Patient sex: F
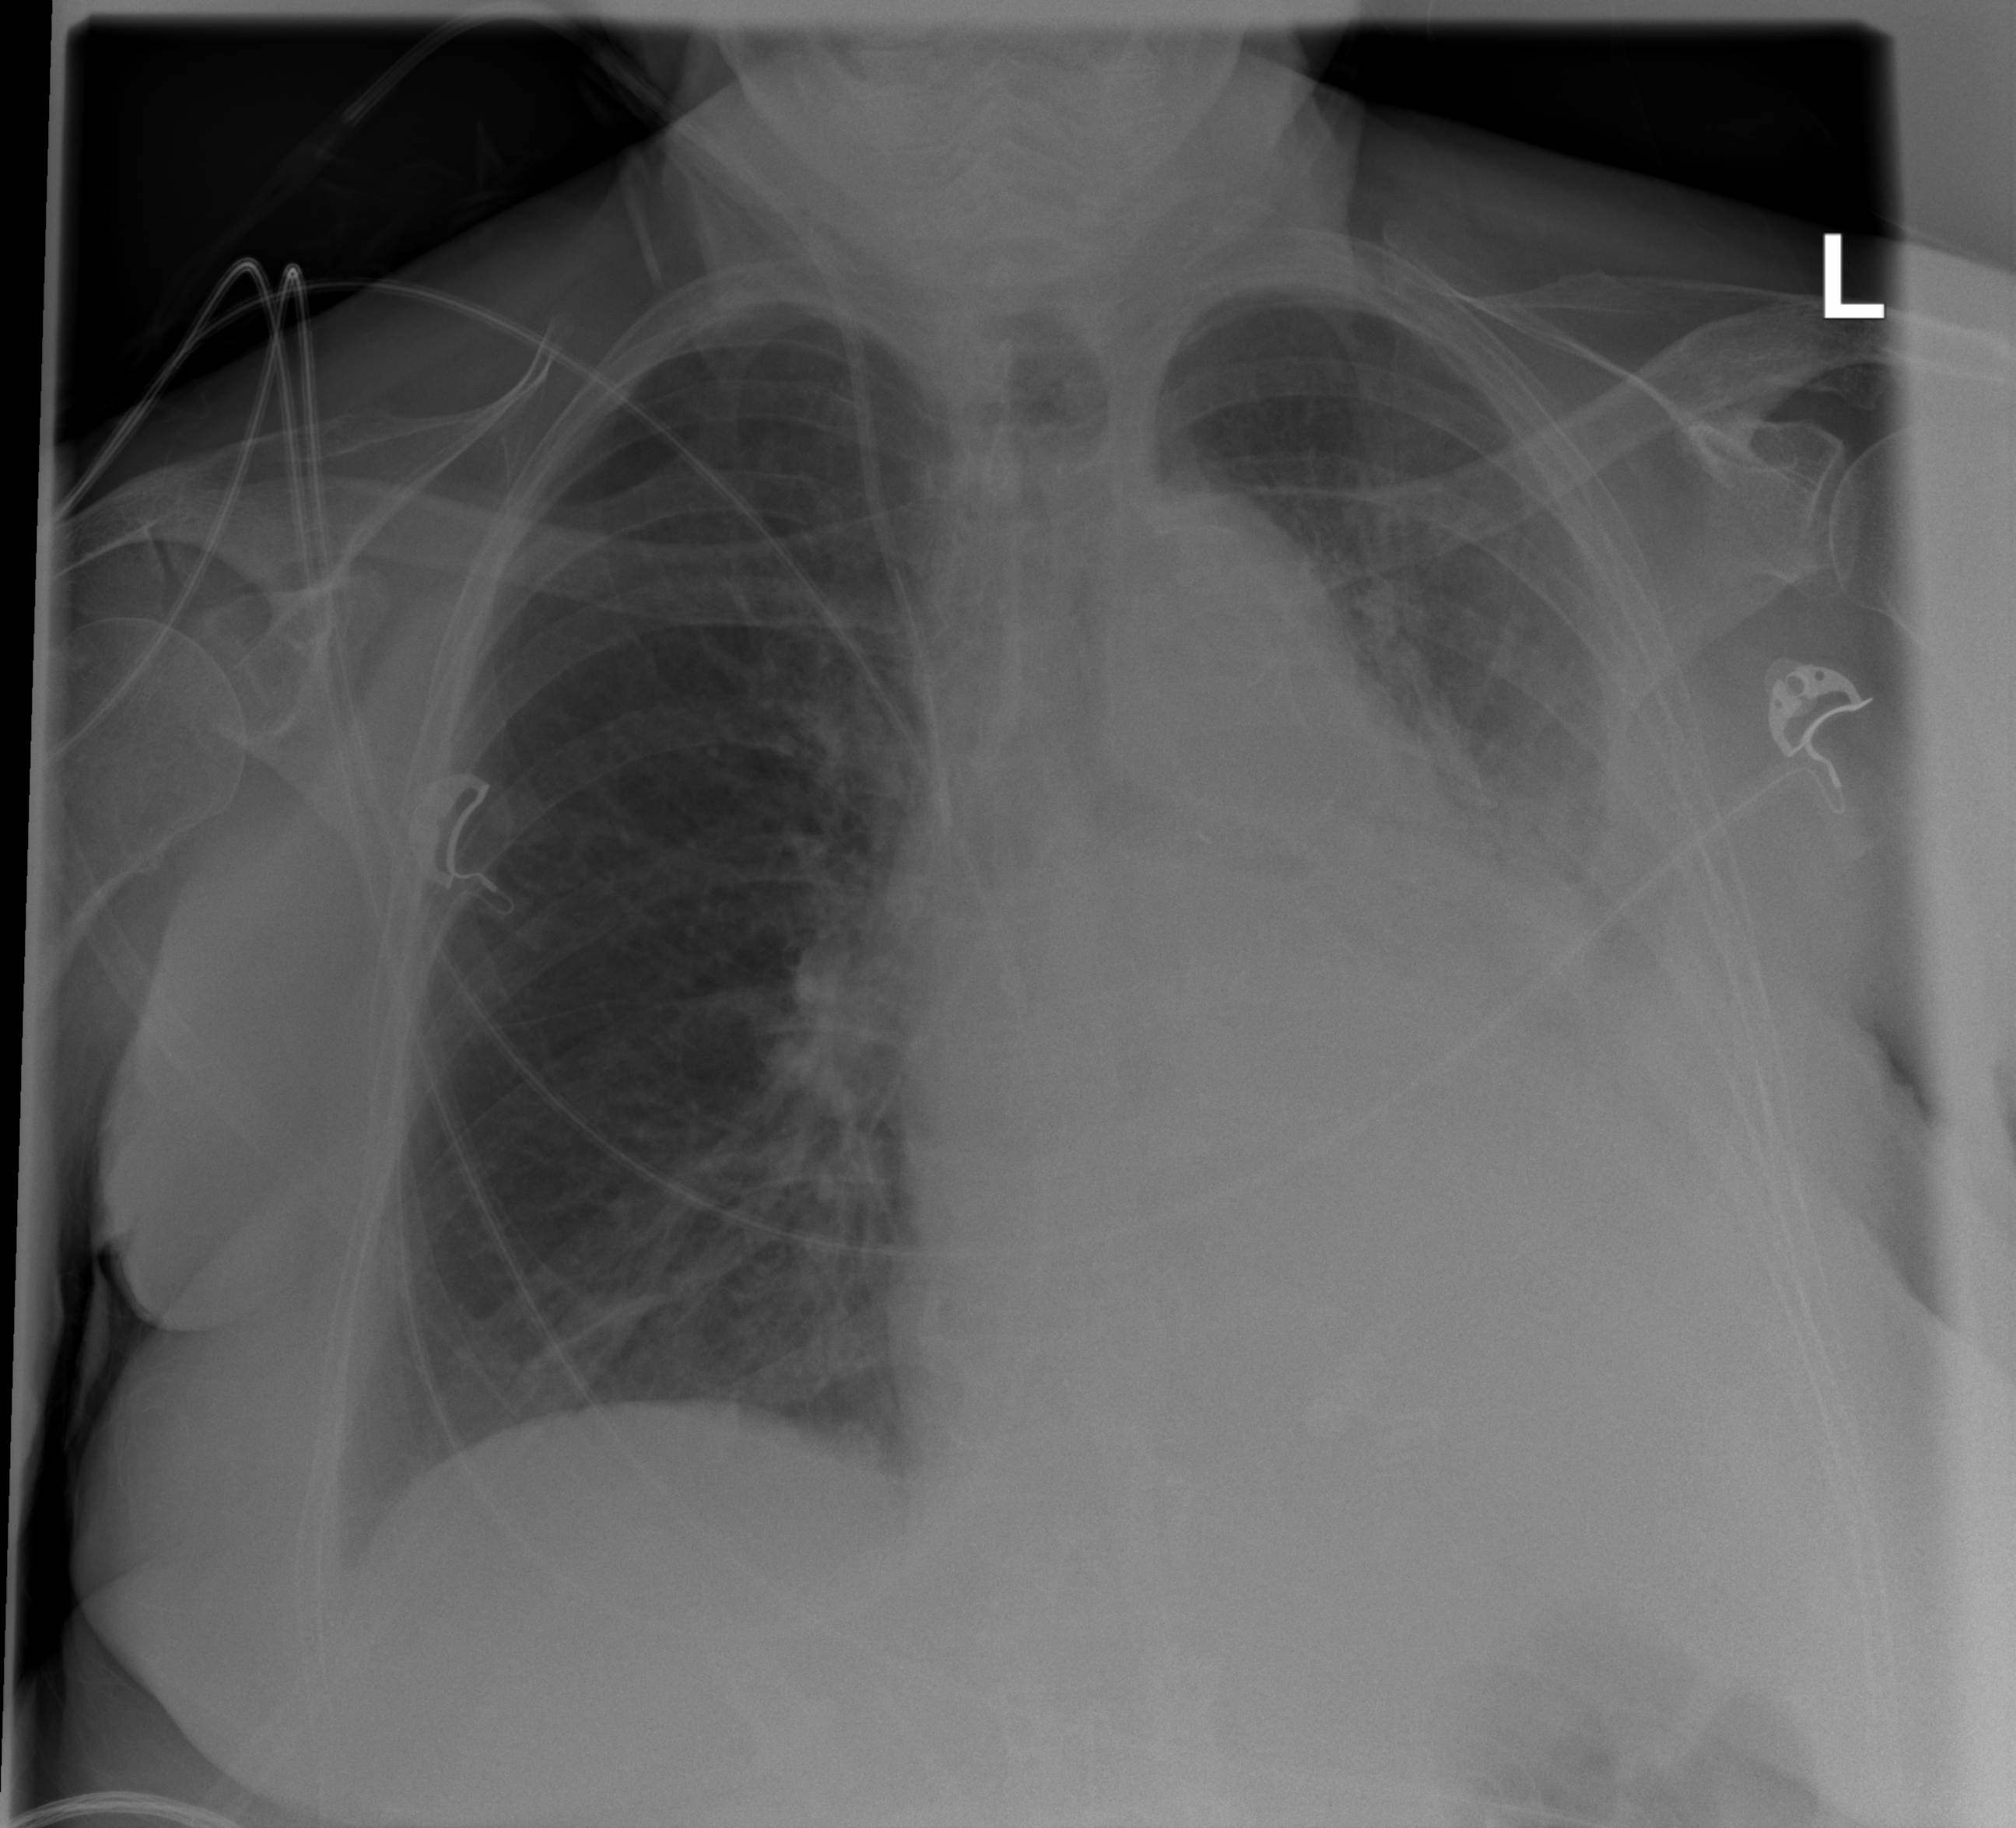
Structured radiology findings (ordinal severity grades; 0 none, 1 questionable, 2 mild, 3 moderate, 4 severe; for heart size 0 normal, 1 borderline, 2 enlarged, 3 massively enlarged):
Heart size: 2
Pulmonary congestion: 0
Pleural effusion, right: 0
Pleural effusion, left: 3
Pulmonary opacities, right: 0
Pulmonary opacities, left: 0
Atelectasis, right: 0
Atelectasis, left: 3